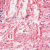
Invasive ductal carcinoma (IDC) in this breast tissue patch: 0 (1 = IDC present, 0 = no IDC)